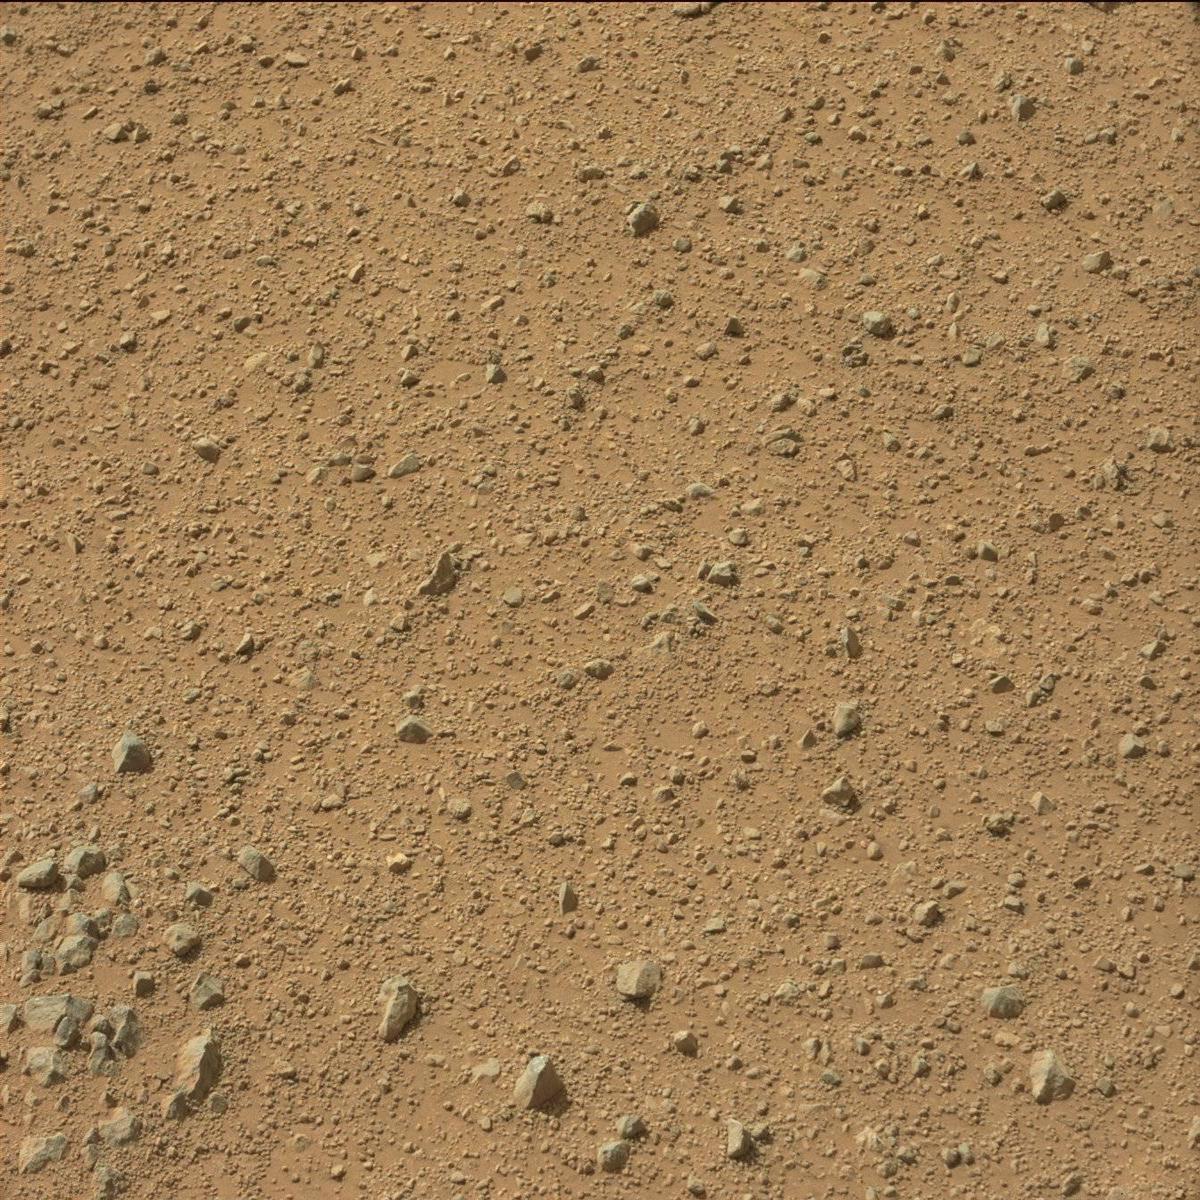
Terrain classes present: Bedrock, Rock, Sand / Soil